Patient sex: M
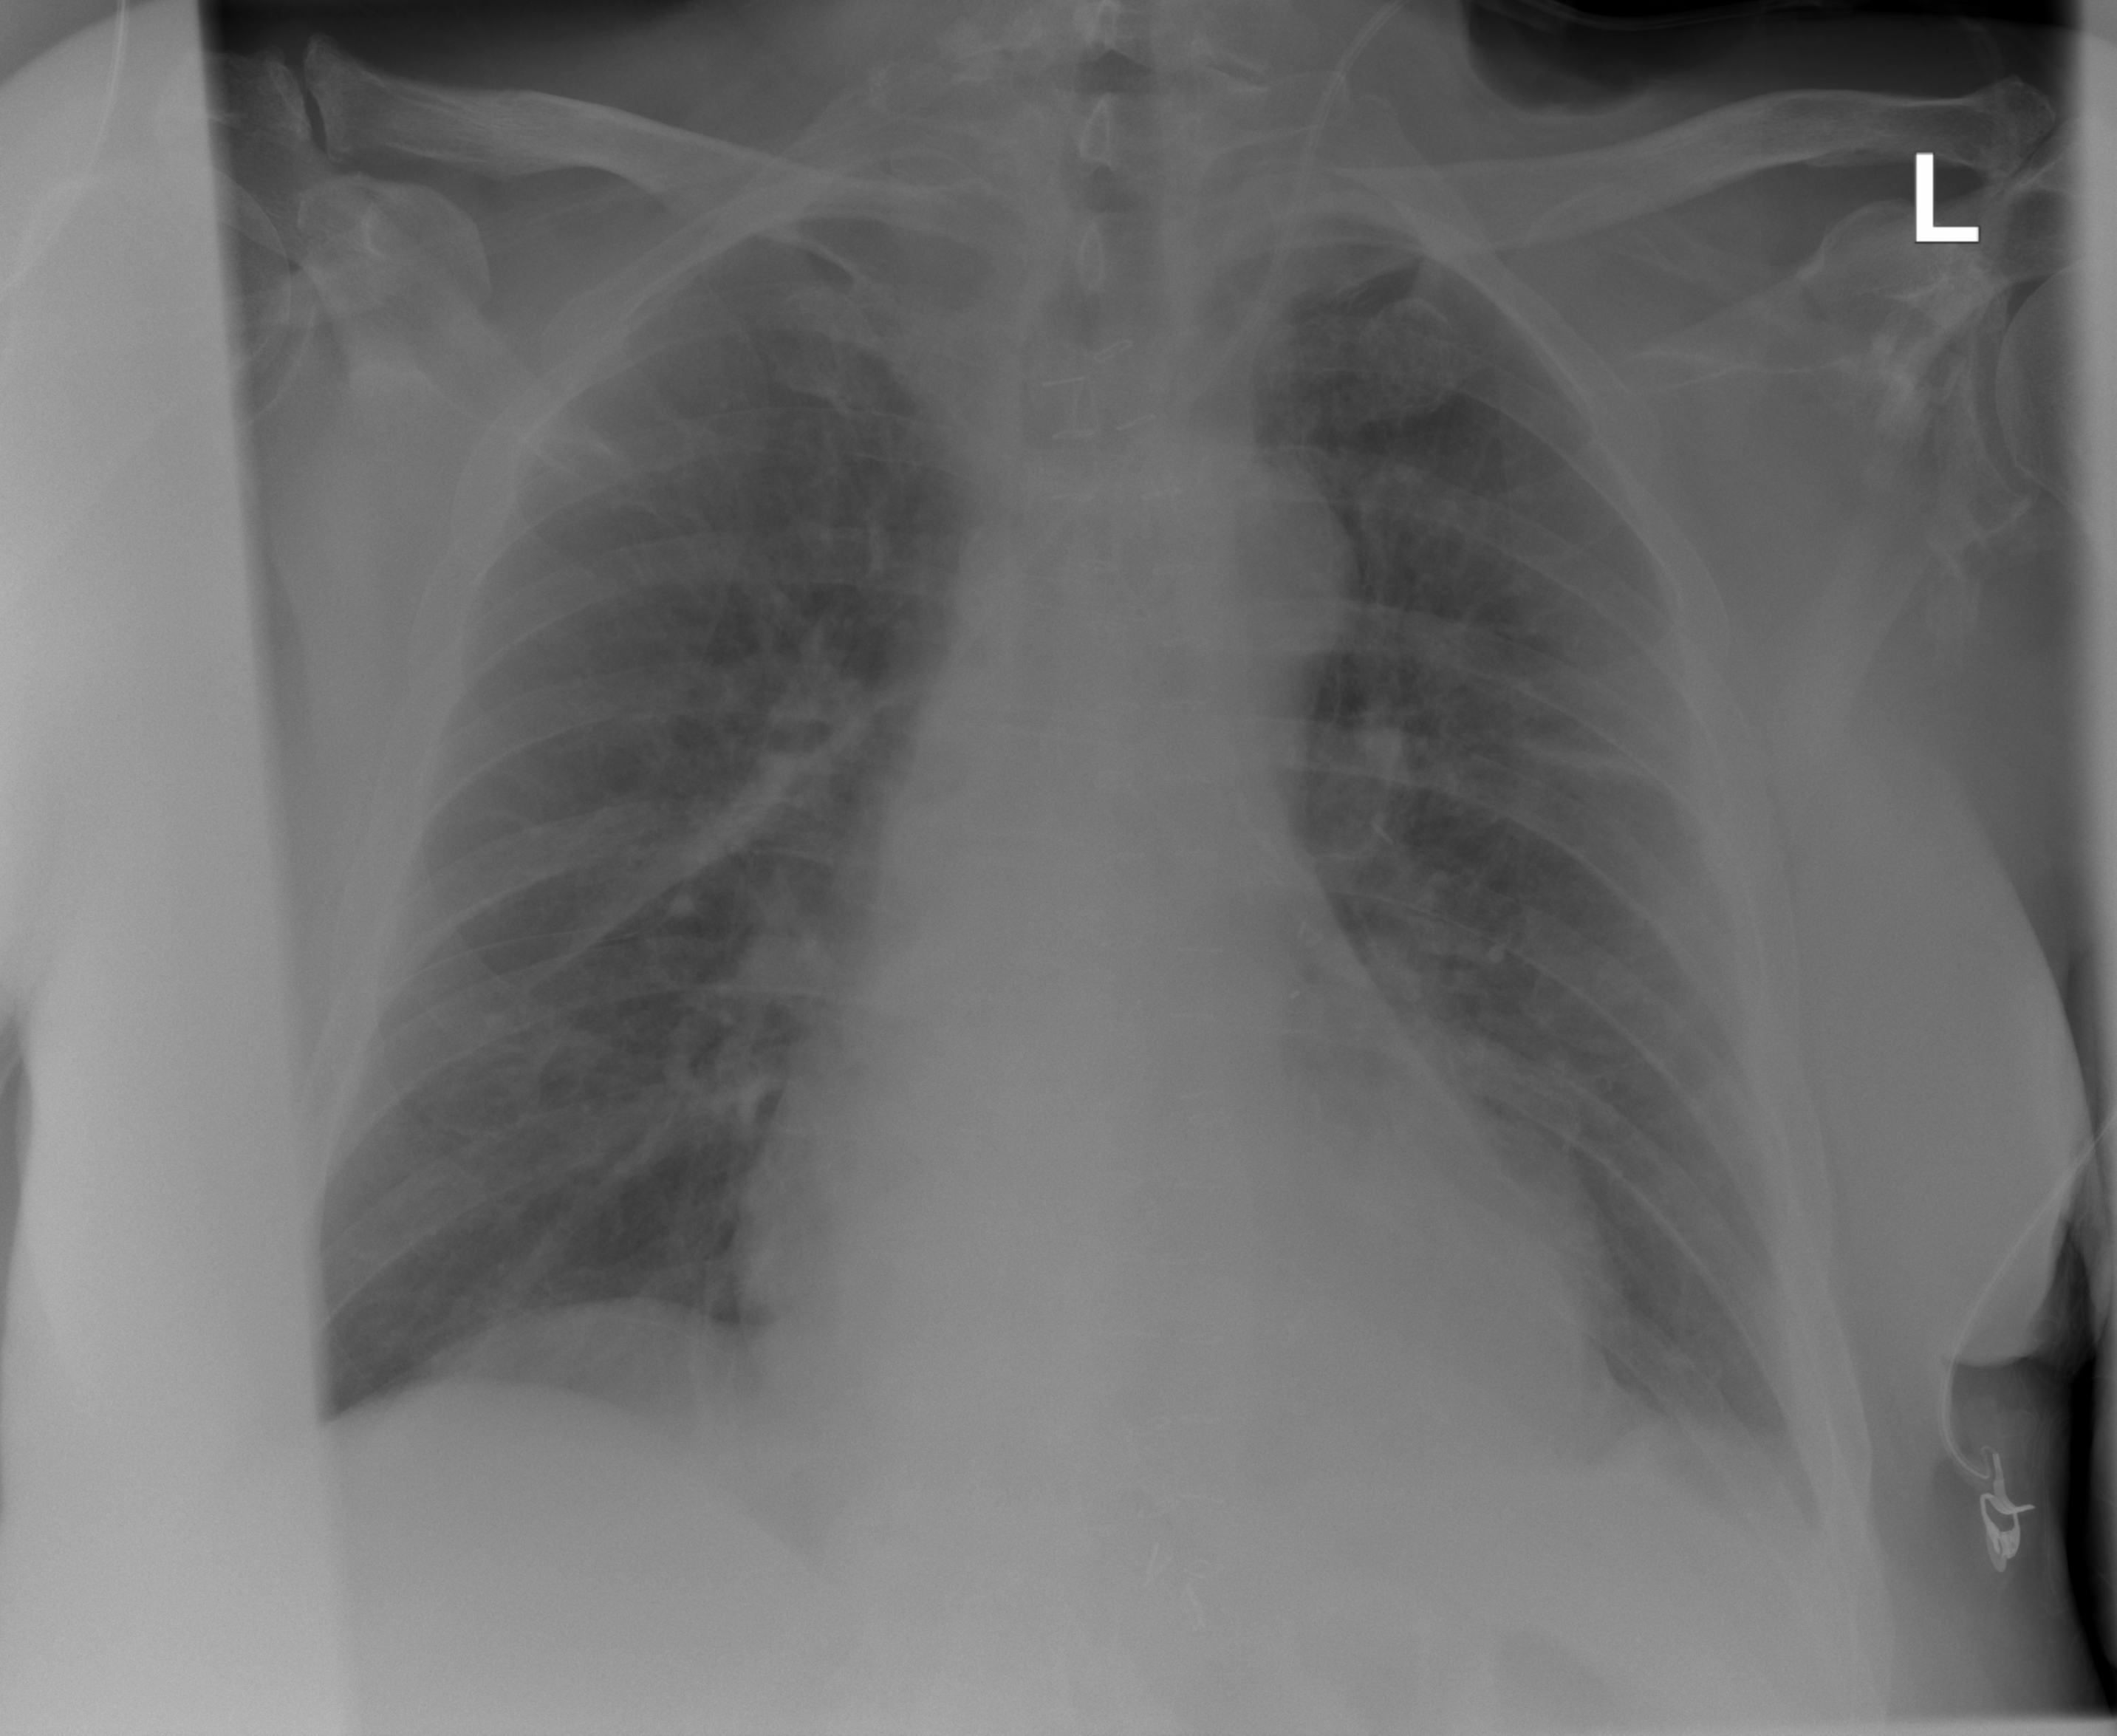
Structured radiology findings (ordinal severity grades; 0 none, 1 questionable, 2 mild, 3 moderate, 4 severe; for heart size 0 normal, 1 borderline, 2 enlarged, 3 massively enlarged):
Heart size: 2
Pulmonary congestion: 0
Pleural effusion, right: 0
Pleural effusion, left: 2
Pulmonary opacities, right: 0
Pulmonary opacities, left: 2
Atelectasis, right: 2
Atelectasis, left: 2